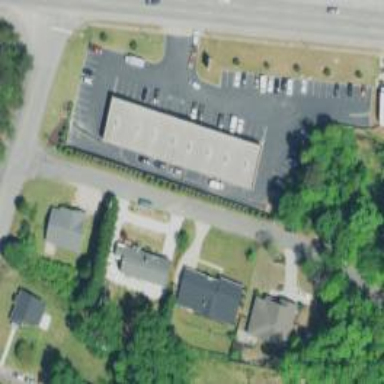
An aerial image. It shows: Car rental facility.